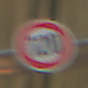
Verkehrszeichen: Geschwindigkeit120
Umgebung: Roofed, Special
Tageszeit: MorningAfternoon
Wetter: NotSpecified
Licht: Artificial
Jahreszeit: NotSpecified
Kontrast: MediumContrast